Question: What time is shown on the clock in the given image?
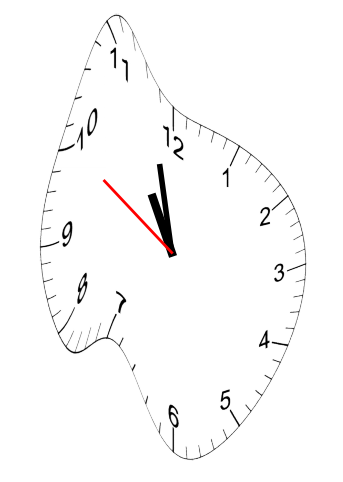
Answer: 10:57:50